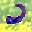
Label: 2